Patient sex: M
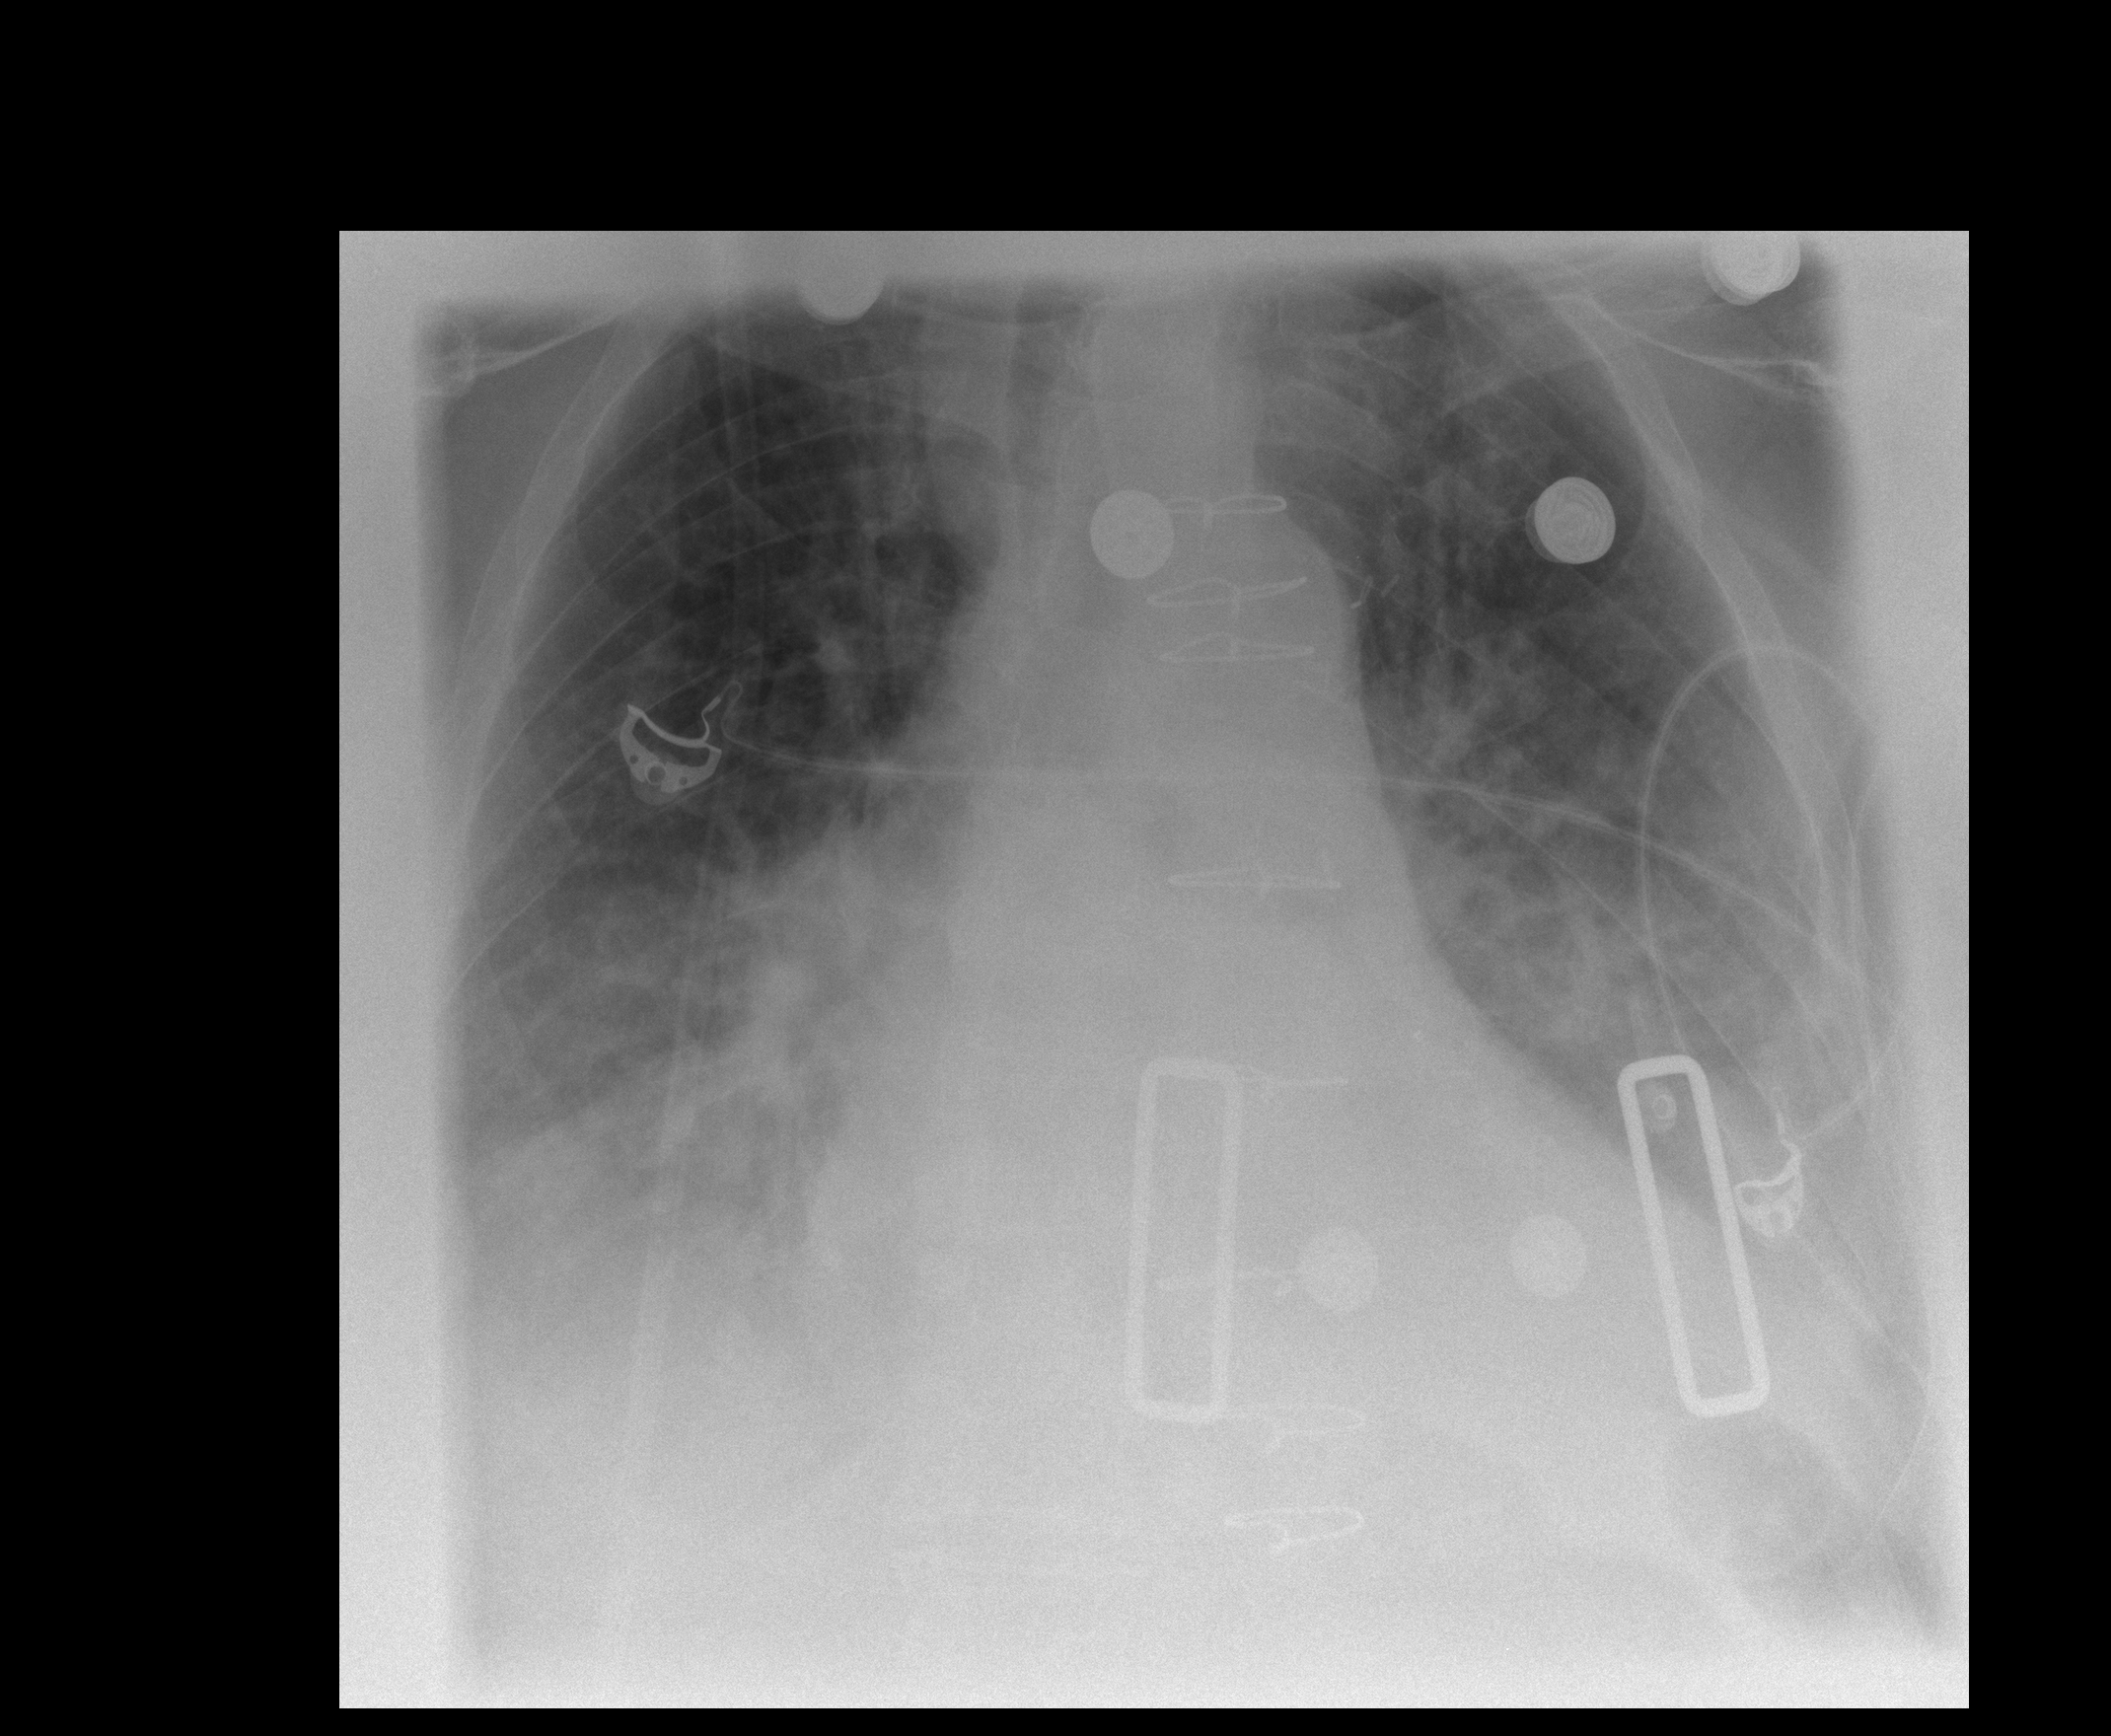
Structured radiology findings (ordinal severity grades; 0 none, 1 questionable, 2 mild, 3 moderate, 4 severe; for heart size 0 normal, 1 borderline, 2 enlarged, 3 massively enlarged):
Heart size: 2
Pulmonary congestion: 2
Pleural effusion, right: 2
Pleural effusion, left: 2
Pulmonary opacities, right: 0
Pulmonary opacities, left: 0
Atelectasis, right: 2
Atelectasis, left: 3